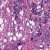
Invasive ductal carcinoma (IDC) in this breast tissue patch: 1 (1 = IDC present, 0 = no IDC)